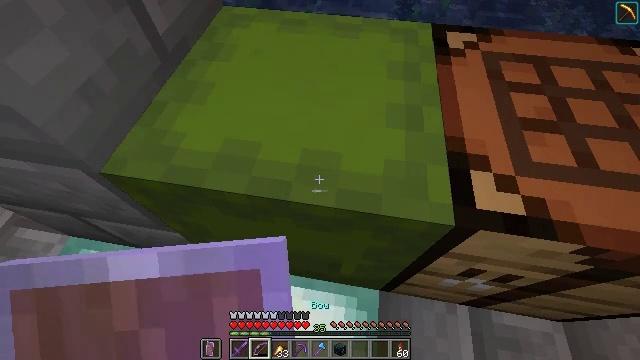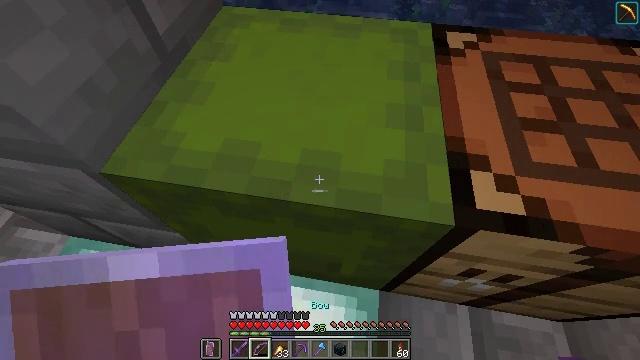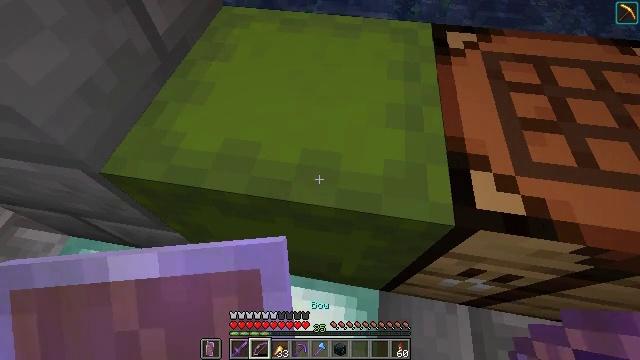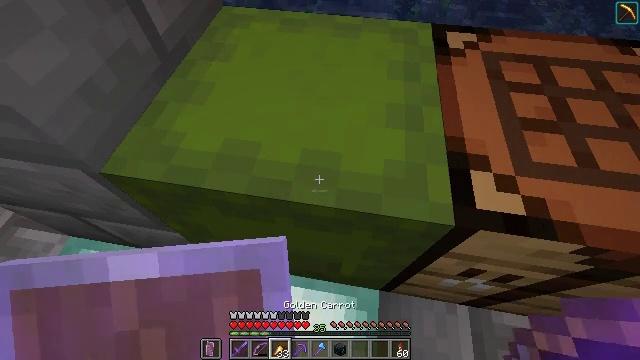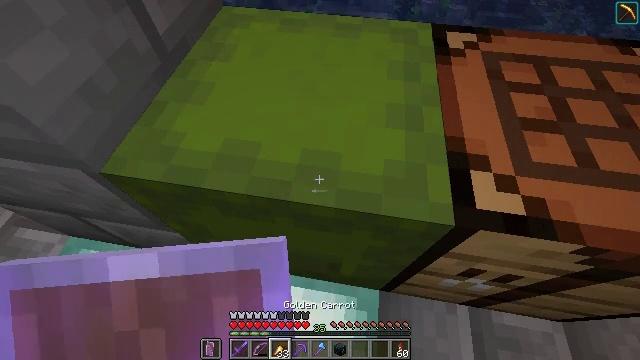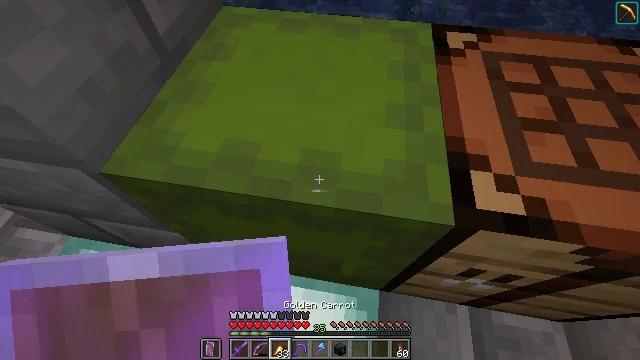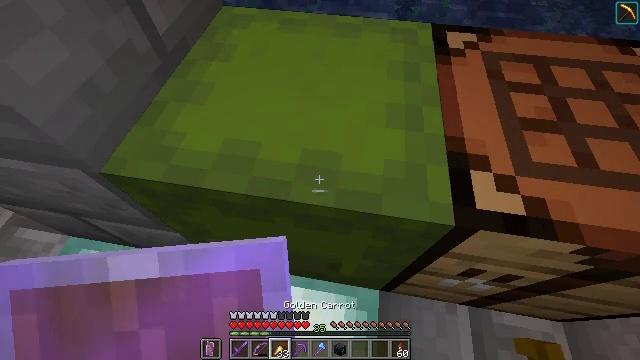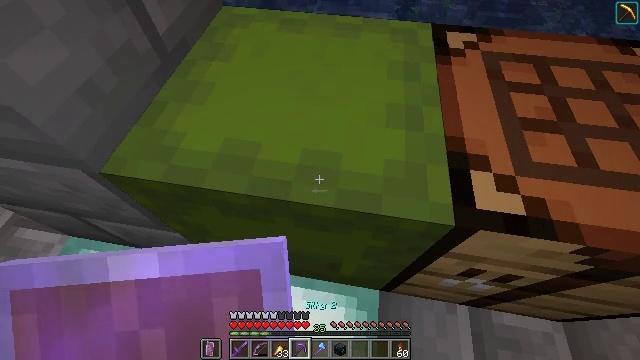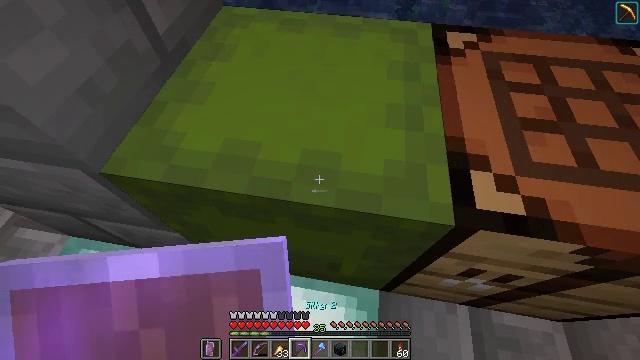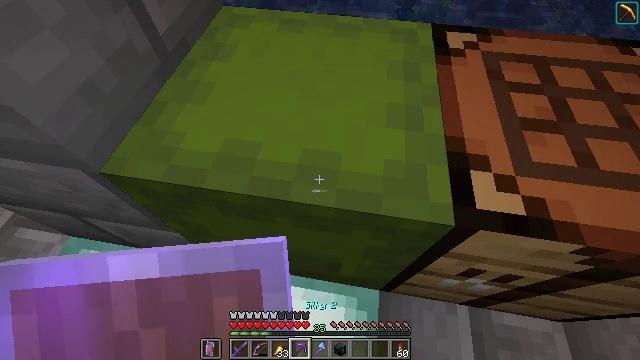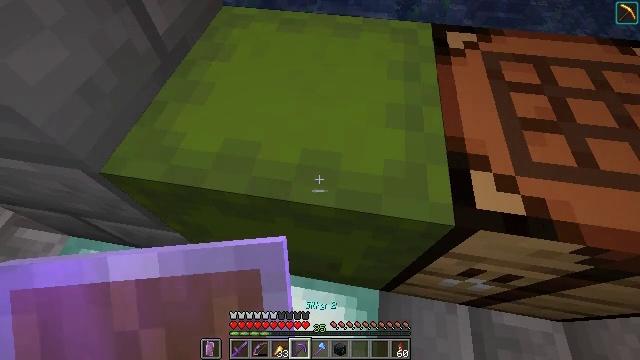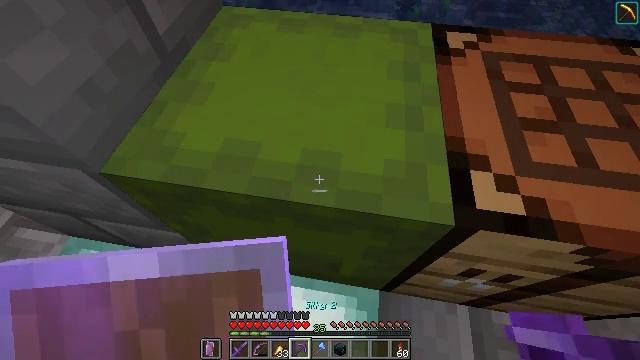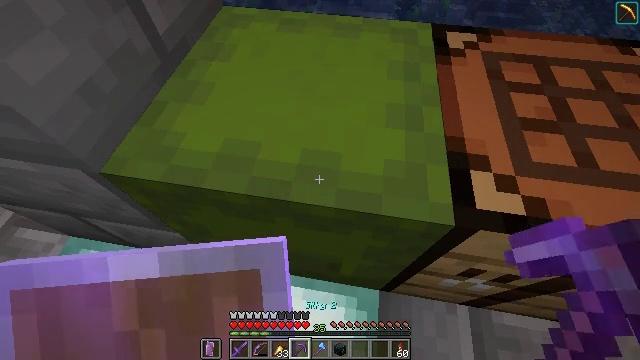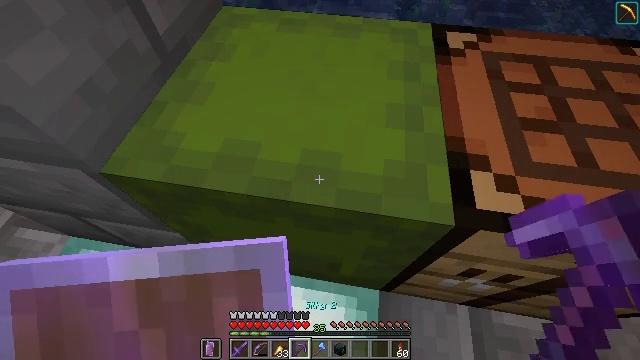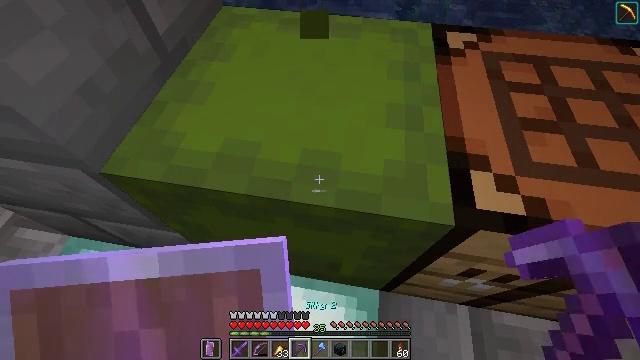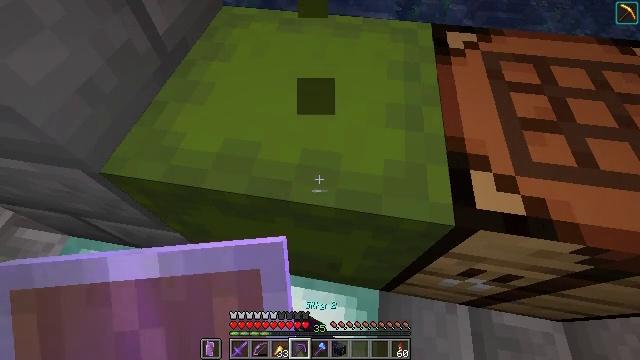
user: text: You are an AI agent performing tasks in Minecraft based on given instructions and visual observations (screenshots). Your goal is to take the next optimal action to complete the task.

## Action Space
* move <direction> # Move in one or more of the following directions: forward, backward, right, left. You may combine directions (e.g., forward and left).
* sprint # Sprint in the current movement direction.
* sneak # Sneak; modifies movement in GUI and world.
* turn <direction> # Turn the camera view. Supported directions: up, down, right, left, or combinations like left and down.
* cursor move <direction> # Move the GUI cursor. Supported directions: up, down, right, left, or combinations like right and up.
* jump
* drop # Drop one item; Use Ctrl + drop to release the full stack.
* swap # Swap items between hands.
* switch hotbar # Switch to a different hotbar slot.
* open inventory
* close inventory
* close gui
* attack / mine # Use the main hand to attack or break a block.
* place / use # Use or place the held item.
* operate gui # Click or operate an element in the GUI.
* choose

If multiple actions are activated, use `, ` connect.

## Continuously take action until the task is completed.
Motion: motion action
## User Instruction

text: Mine the green shulker box to collect it.
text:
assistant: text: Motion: no_op
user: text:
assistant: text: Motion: no_op
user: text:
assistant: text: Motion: no_op
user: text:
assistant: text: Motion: no_op
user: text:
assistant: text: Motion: no_op
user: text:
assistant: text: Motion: no_op
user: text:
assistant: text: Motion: no_op
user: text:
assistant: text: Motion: no_op
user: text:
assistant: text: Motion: no_op
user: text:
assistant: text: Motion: no_op
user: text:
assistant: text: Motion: no_op
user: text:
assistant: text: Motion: no_op
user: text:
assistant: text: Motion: no_op
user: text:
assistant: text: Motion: attack / mine
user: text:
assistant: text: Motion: attack / mine
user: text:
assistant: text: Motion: attack / mine
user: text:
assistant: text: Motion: attack / mine
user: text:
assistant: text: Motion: attack / mine
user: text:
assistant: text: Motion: move forward, attack / mine
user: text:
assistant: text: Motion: move forward
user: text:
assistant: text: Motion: move forward, turn right
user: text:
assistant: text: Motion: move forward, turn right
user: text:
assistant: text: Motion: move forward
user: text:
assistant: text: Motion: move forward, attack / mine
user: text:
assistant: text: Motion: move forward, attack / mine
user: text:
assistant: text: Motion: move forward, turn right and down, attack / mine
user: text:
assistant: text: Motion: turn right
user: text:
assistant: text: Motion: no_op
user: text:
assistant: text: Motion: no_op
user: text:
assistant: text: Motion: no_op